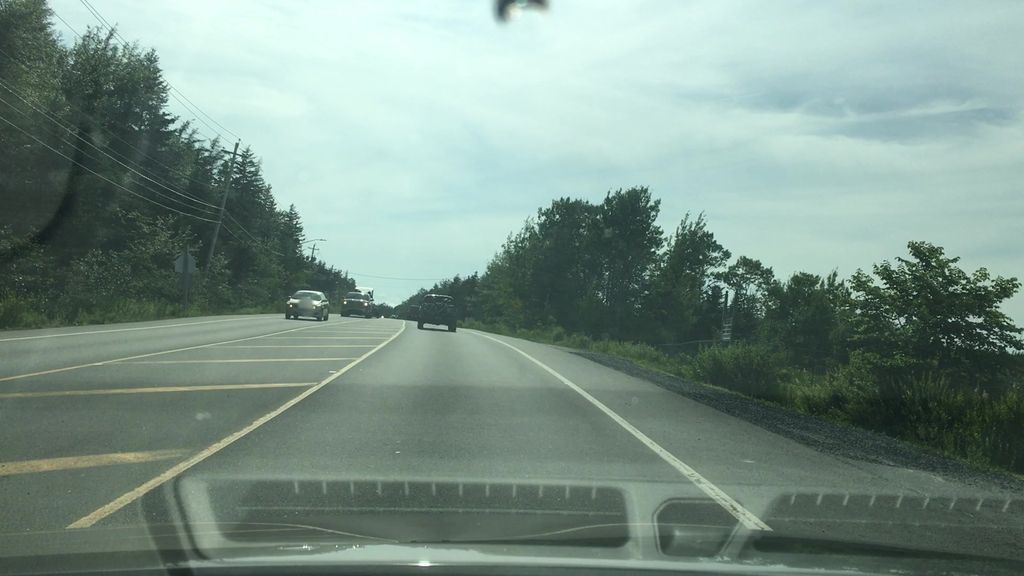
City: halifax